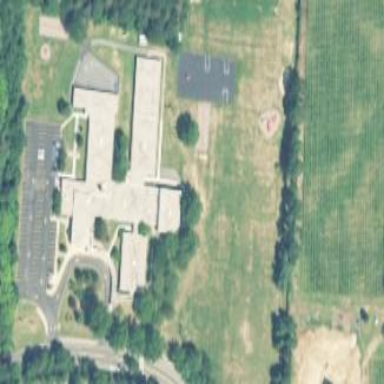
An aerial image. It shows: School.